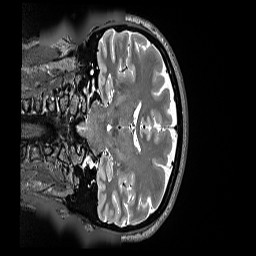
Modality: T2w
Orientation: coronal
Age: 44
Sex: female